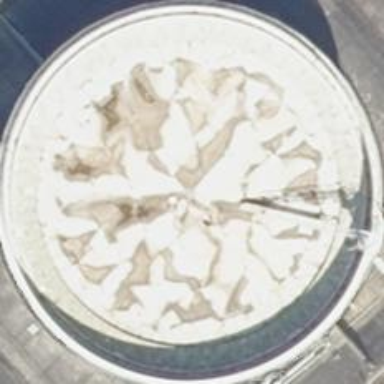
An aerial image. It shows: Storage tank created as man-made structure.